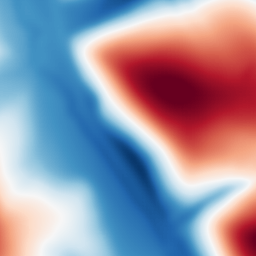
Category: multiscale
Decomposition family: dog
Decomposition parameters: sigma_low: 5
sigma_high: 100
Upsampling method: sinc_hamming
Upsampling parameters: scale: 2
kernel_size: 8
Upsampling scale: 2